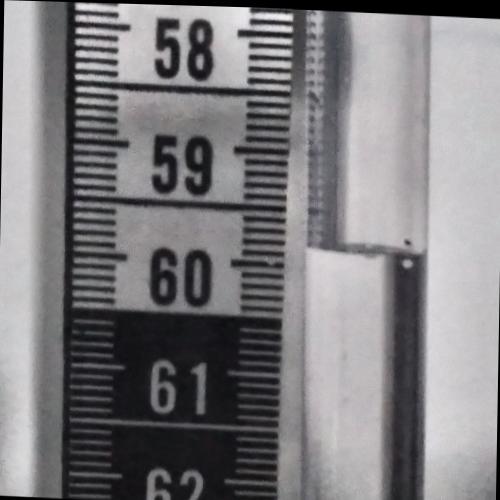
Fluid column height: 59.9 cm